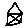
Label: house